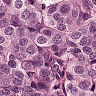
Metastatic tissue present: yes